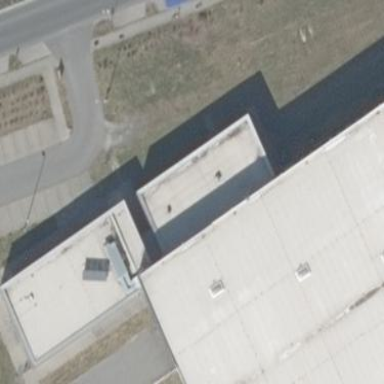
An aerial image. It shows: Flat roof building with grey roof.